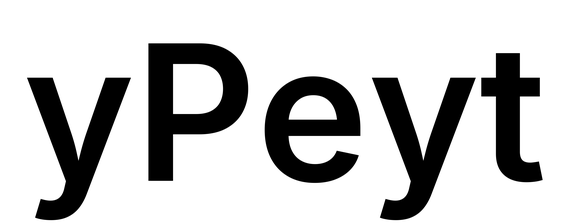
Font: Inter_SemiBold